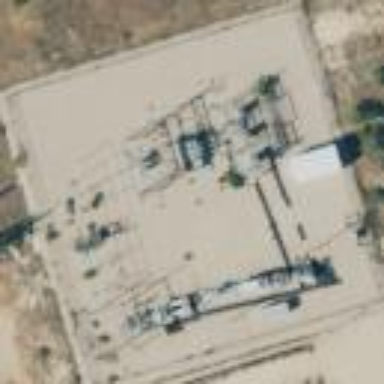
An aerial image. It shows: Industrial power substation enclosed by fence.